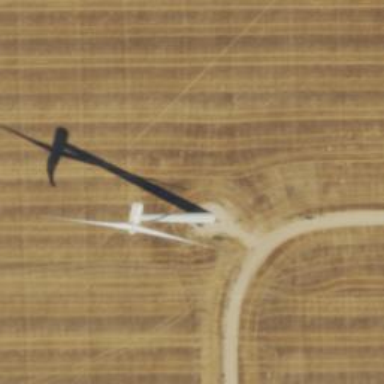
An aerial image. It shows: Wind generator powered by wind. The generator type is horizontal axis and it uses wind turbines.